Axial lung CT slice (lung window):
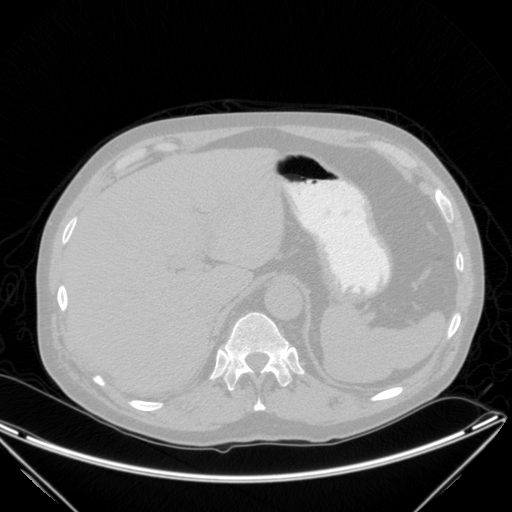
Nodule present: no